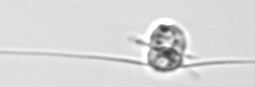
Label: Chaetoceros_danicus